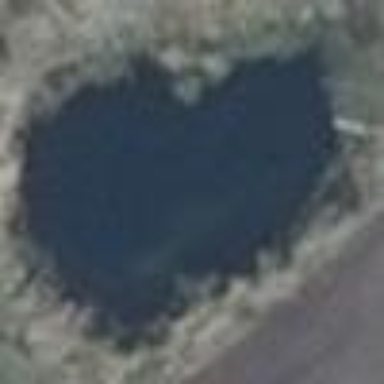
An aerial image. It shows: Peaceful pond surrounded by nature.